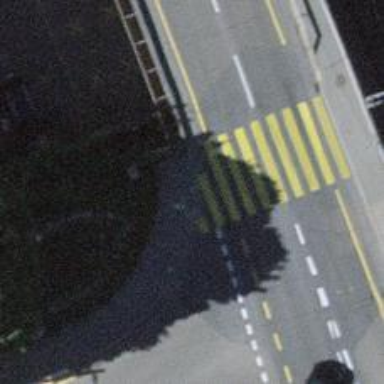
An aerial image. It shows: Kerb barrier.